Question: How to set the attribute's default value to current date in the property window. I tried using System.DateTime.Today. However, I am getting an error.
I don't want to set this default value dynamically or in code.

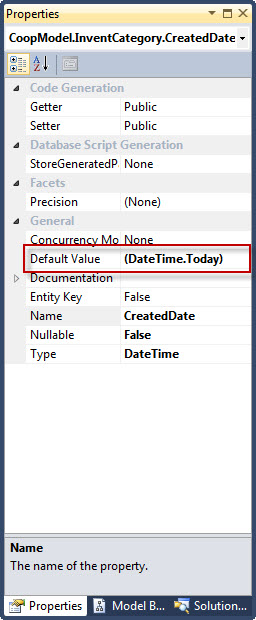
Answer: It is not possible from designer. You must create your own partial class for your entity and set the date in default constructor:
'''
public partial class InvertoryCategory
{
public InvertoryCategory()
{
CreatedDate = DateTime.Today;
}
}
'''